Question: I just discovered Xamarin Studio and Monotouch.Dialog, and I've been doing a lot of research on custom table cells. So far I've been pretty successful experimenting with some of the features, but I'm having trouble figuring out how to create something like this:

All of the samples I have seen still look like a standard iOS table view, with maybe a few colors changed here and there. My goal is to create truly customized cells, with customized spacing and what not. I'm not sure if this is even possible, so I figured I would ask you guys.
Thanks in advance.
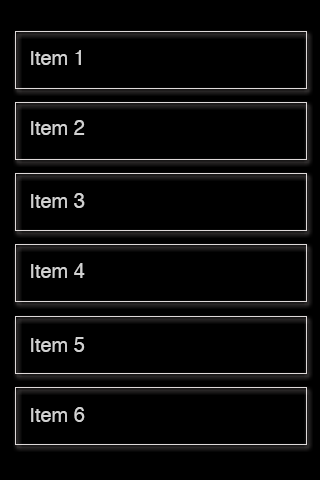
Answer: Yes, you can create an OwnerDrawnElement. There's an explanation of this in the Owner-Drawn Element section of this doc:
<URL>
There's also a sample here:
<URL>